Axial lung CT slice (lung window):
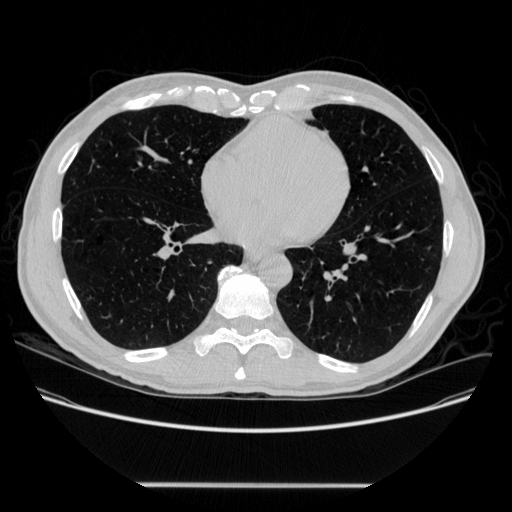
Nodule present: no